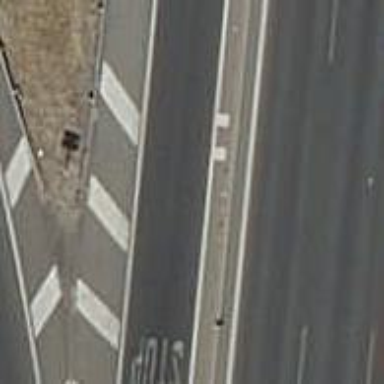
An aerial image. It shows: Traffic calming measure in place: rumble strips.